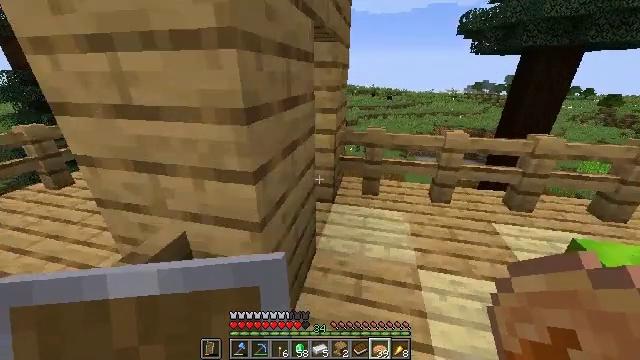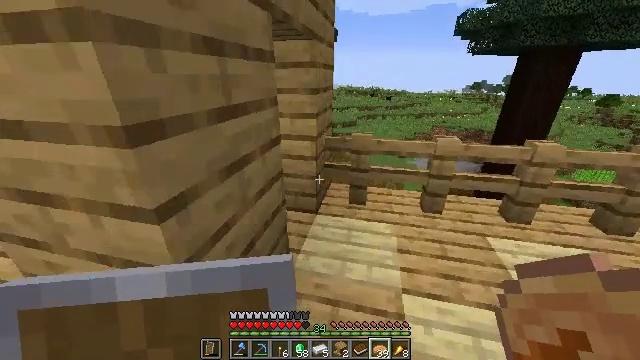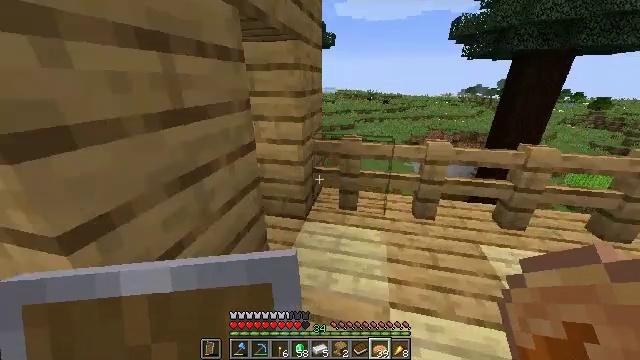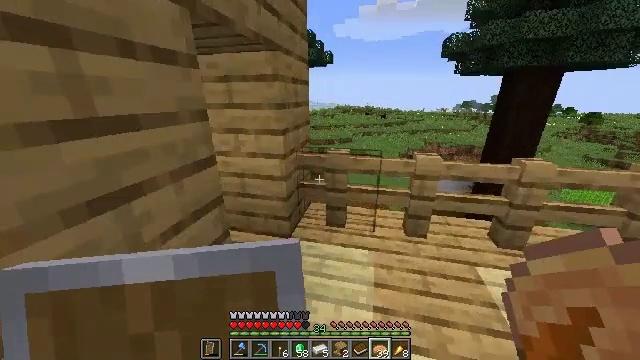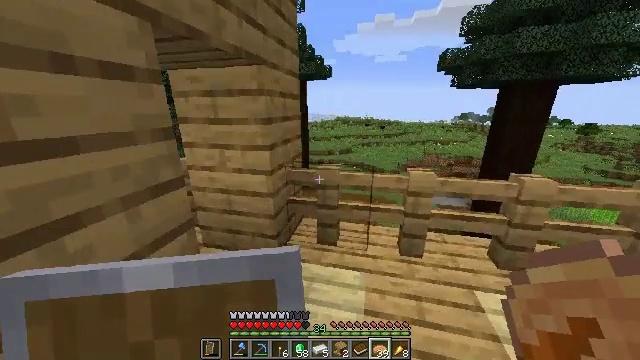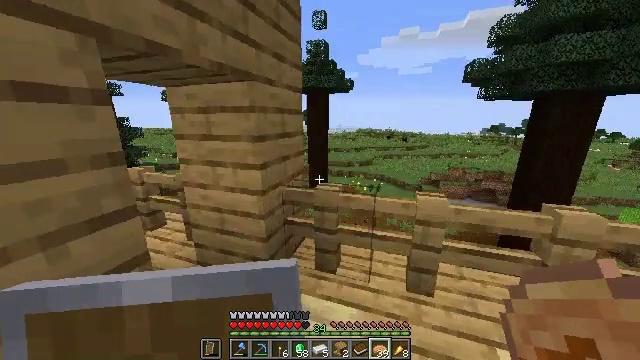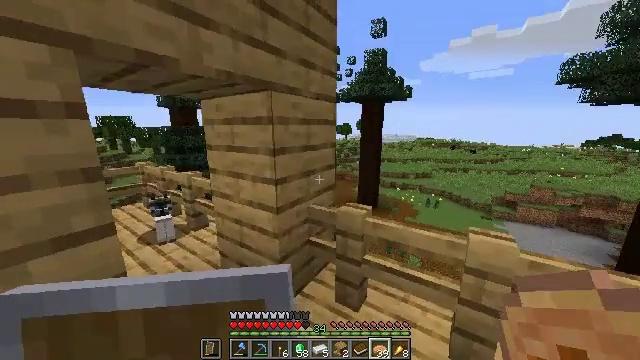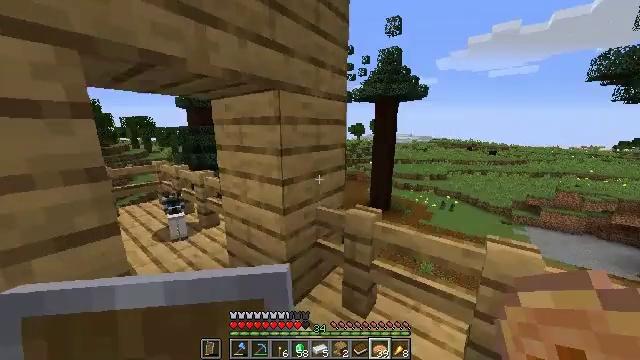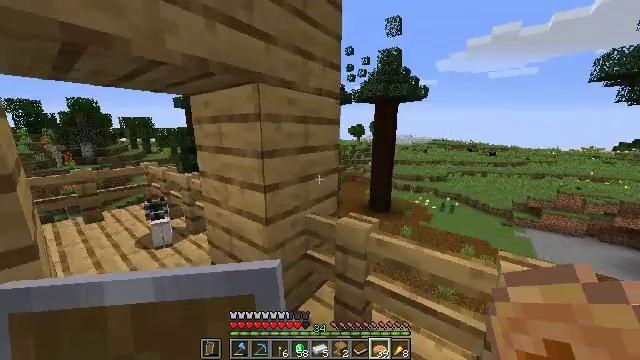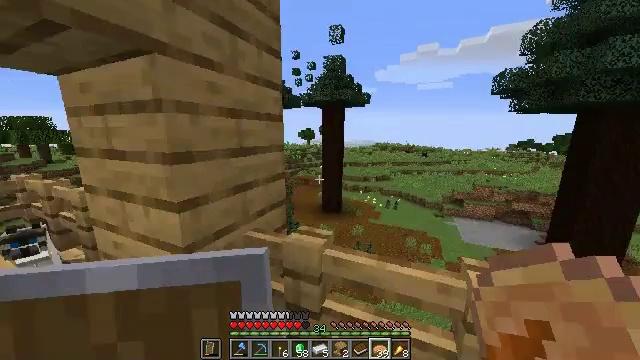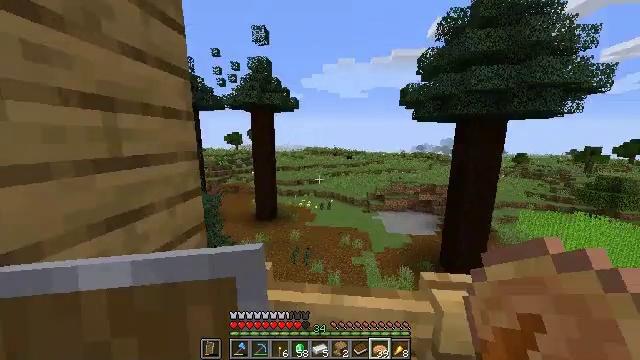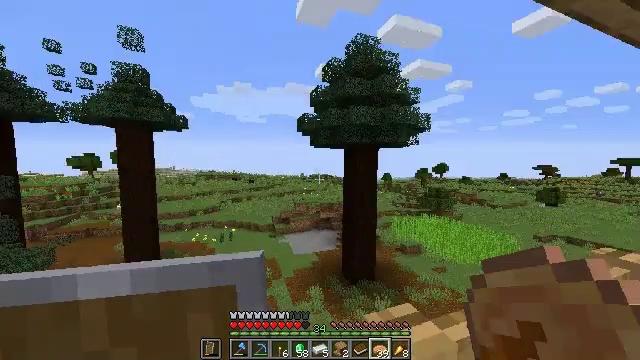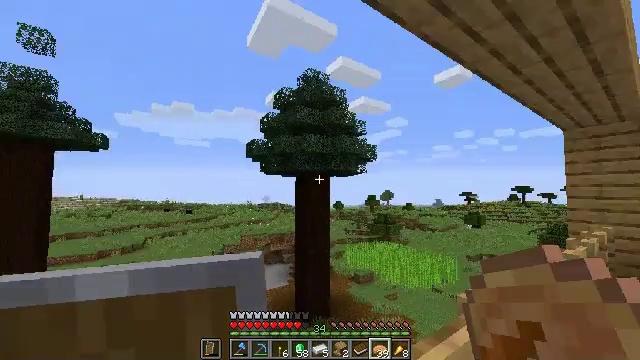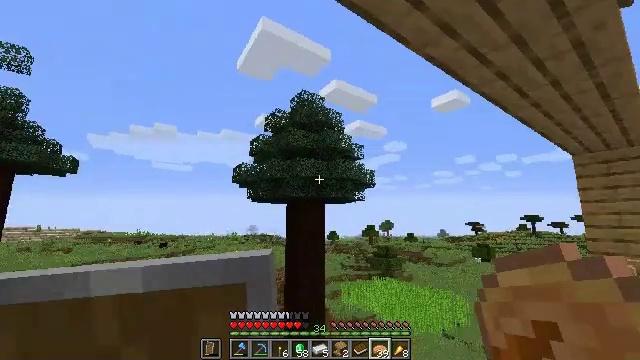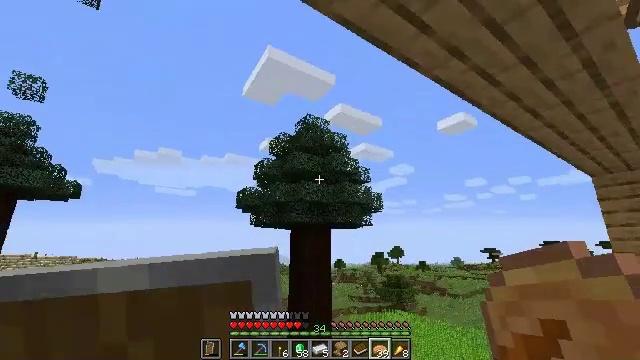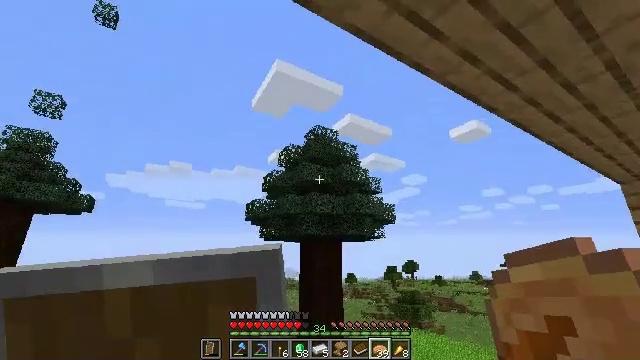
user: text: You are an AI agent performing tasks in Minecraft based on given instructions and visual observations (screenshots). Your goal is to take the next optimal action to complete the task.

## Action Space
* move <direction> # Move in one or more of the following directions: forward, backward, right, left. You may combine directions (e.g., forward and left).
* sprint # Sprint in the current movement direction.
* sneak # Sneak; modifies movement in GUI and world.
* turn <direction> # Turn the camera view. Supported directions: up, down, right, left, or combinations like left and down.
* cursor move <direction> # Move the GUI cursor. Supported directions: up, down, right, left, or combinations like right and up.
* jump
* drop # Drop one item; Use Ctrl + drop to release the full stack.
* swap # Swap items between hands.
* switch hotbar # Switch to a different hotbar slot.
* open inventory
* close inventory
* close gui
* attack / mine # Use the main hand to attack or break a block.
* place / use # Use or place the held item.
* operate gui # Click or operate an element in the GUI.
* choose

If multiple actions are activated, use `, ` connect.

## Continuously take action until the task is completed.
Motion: motion action
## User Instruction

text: Drop an iron axe.
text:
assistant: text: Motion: move forward and move right, sprint
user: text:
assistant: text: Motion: move forward and move right, sprint
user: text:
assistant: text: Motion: move forward and move right, sprint, turn up
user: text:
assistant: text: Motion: move forward and move right, sprint, turn up
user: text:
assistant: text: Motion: move forward and move right, sprint, turn left and up
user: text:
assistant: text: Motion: move forward, sprint, turn left and up
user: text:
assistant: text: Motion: move forward, turn left
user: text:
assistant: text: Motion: move forward
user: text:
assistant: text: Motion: move forward, turn right
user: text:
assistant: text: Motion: move forward, turn right and up
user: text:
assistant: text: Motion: turn right and up
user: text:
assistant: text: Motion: turn right and up
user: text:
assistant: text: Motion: turn right and up
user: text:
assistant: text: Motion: turn left and up
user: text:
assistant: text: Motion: turn left and up
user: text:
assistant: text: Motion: move right
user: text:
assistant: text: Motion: move right
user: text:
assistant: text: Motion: move right
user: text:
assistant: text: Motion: move right, turn right and up
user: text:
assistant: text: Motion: move right, turn right and down
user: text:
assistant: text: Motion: move right, turn right and down
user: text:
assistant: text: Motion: move right, turn right and down
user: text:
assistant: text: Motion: move right, turn right and down
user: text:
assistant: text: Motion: move right
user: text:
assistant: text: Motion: move right
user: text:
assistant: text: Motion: move right
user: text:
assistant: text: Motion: move forward and move right, turn left and up
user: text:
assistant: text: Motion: move forward and move right, turn left and up
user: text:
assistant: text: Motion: move forward and move right, turn left and up
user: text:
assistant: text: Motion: move forward and move right, turn left and up